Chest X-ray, PA view. Patient: 46 years old, sex F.
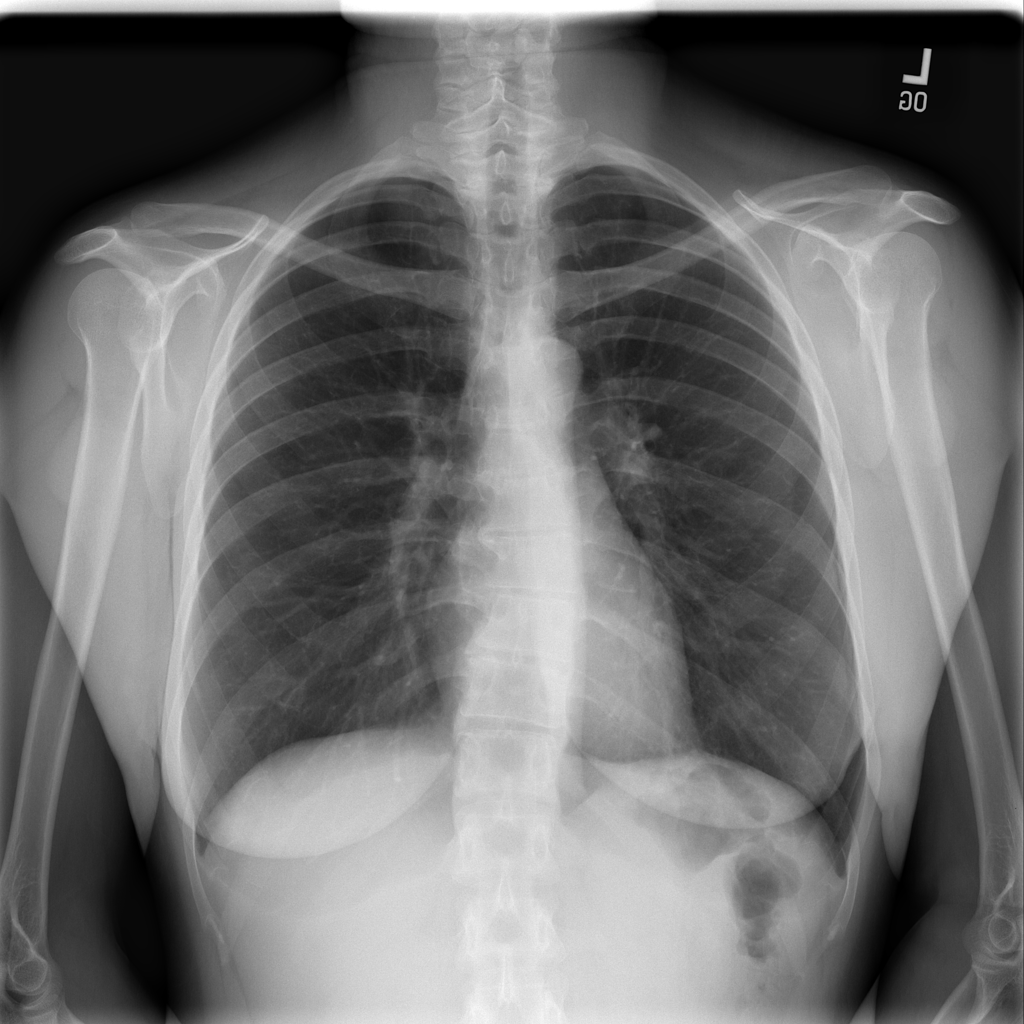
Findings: No Finding